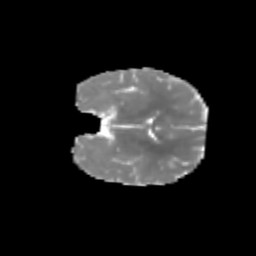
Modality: MD
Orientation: coronal
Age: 6
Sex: male
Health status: healthy